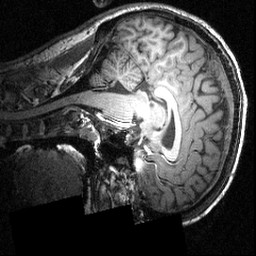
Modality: T1w
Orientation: sagittal
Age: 21
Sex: male
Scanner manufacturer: siemens
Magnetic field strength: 3.951 T
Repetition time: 1.5 s
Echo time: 0.00335 s